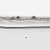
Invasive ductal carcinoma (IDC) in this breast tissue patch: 0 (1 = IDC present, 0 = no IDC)